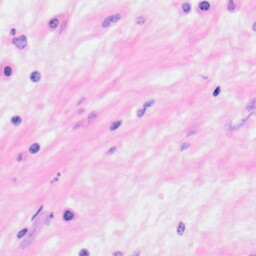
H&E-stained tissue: Kidney